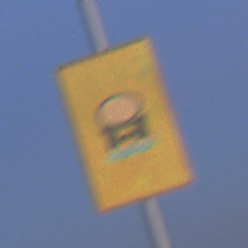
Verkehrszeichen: FahrzeugeMitWassergefaehrdenderLadungOhnePfeilsymbol
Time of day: SunriseSunset
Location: Outdoor (Nature)
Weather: Clear
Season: NotSpecified
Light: Natural